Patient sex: M
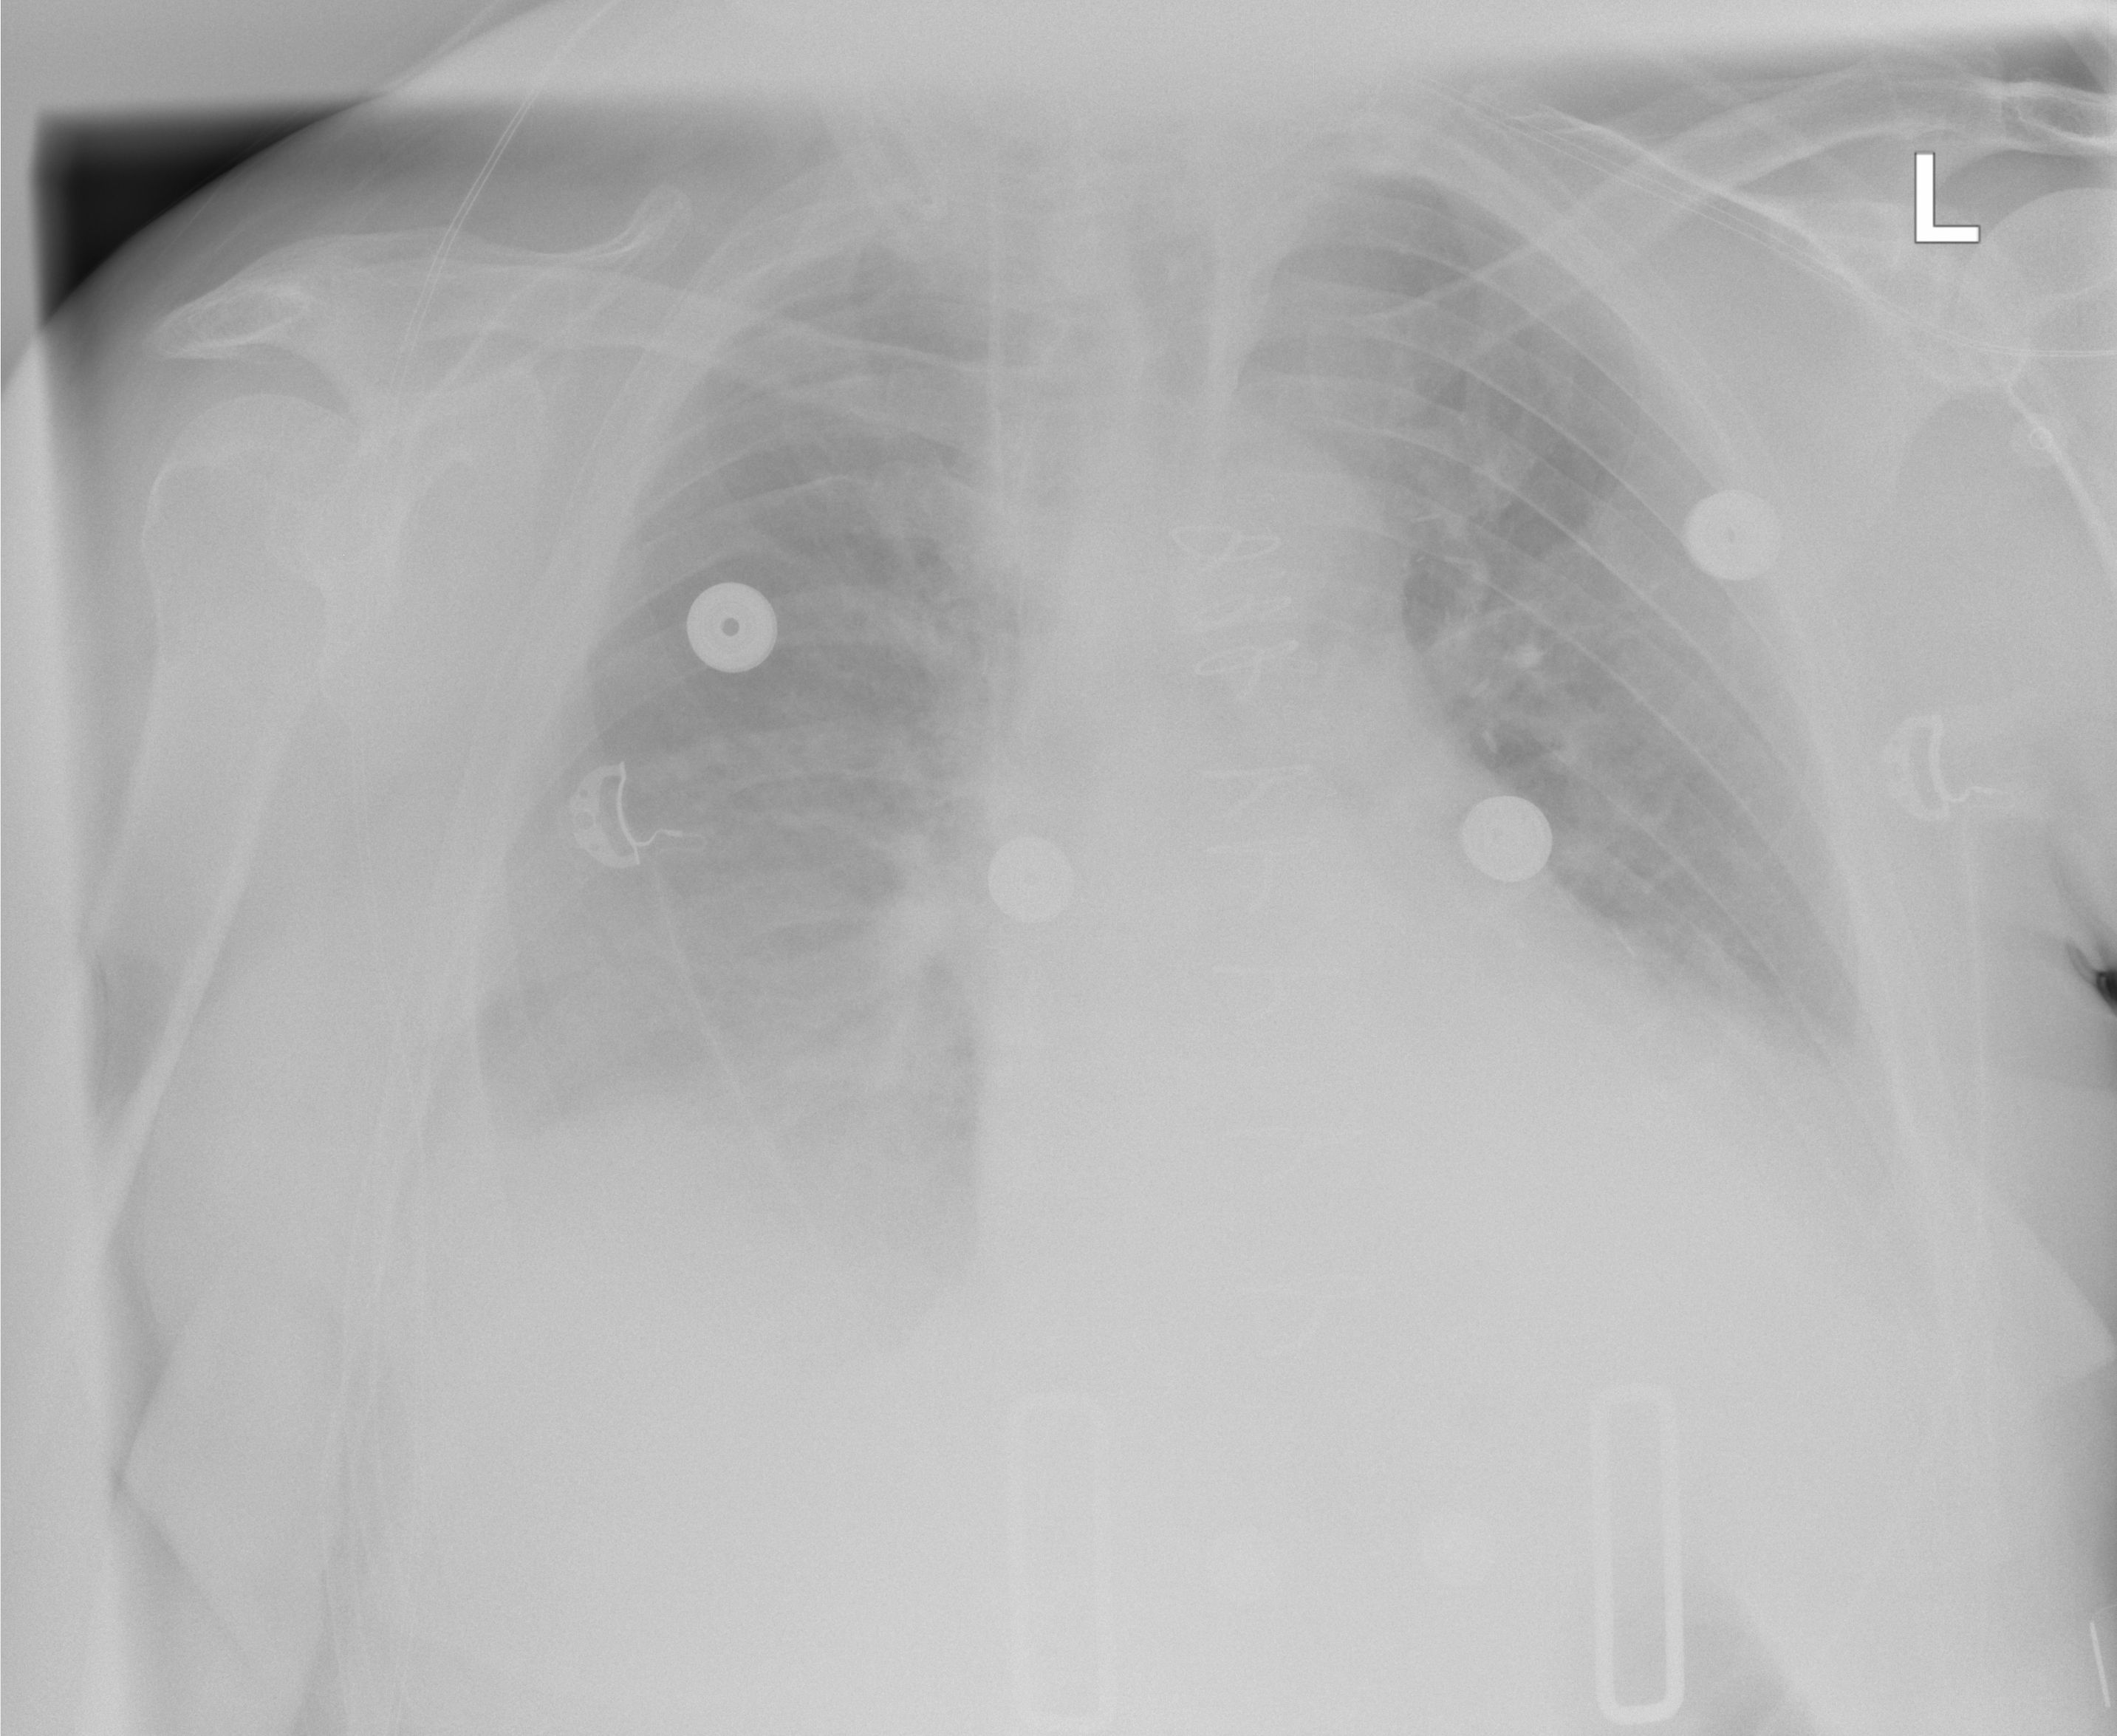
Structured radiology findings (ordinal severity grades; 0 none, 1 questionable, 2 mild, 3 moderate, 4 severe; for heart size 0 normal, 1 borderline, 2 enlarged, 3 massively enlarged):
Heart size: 2
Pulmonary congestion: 2
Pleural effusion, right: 2
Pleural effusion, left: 1
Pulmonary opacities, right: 2
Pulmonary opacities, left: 1
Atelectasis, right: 1
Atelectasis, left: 1